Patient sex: M
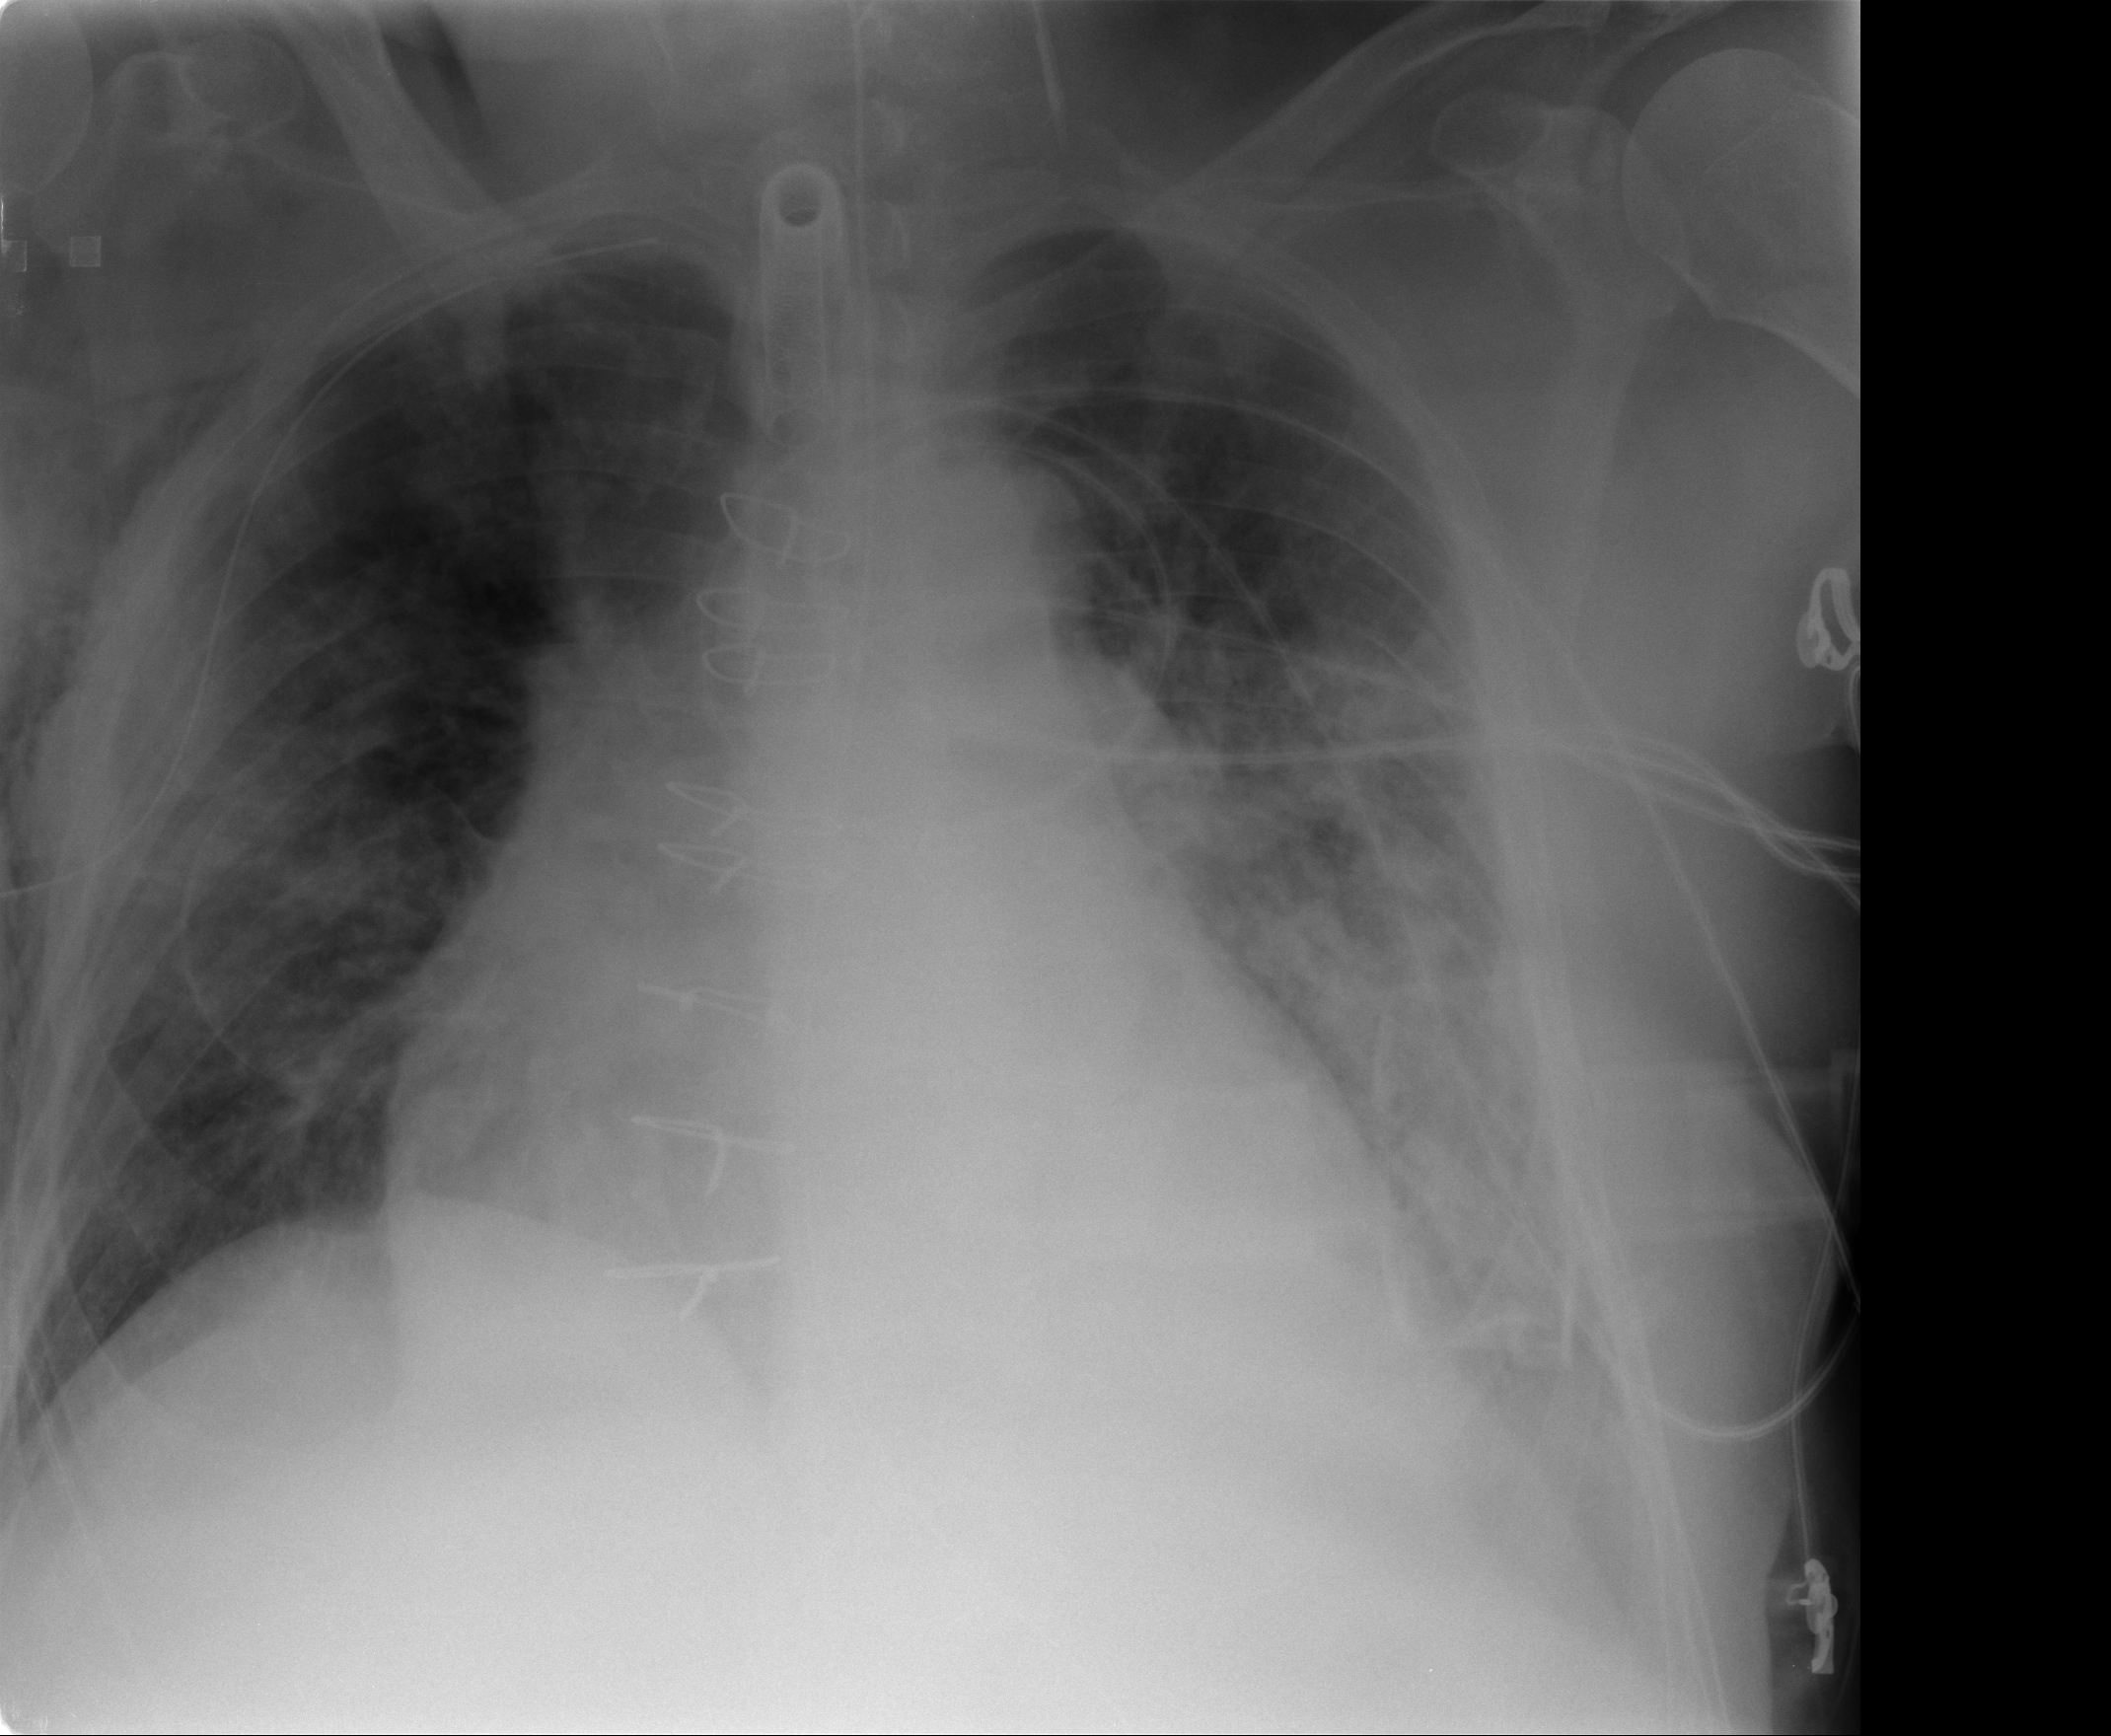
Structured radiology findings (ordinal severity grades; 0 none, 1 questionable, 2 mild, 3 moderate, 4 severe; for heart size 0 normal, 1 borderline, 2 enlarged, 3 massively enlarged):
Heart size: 2
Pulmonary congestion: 1
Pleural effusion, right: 1
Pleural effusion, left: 1
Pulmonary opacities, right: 1
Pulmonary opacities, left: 3
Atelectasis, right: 2
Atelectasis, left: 2